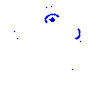
Particle: electron